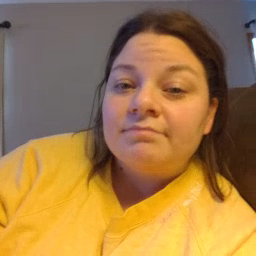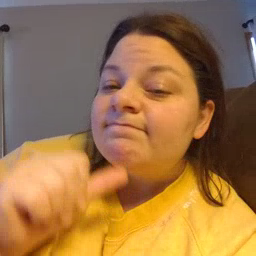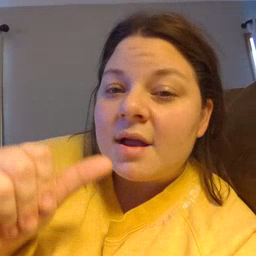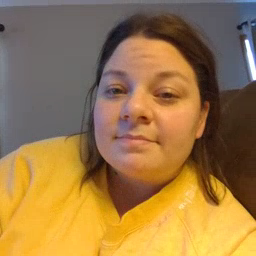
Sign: not